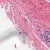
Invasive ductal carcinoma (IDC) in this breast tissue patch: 0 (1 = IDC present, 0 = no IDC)